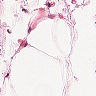
Metastatic tissue present: no